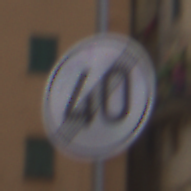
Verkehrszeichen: EndeGeschwindigkeit40
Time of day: Midday
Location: Outdoor (Urban)
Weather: Overcast
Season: NotSpecified
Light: Natural